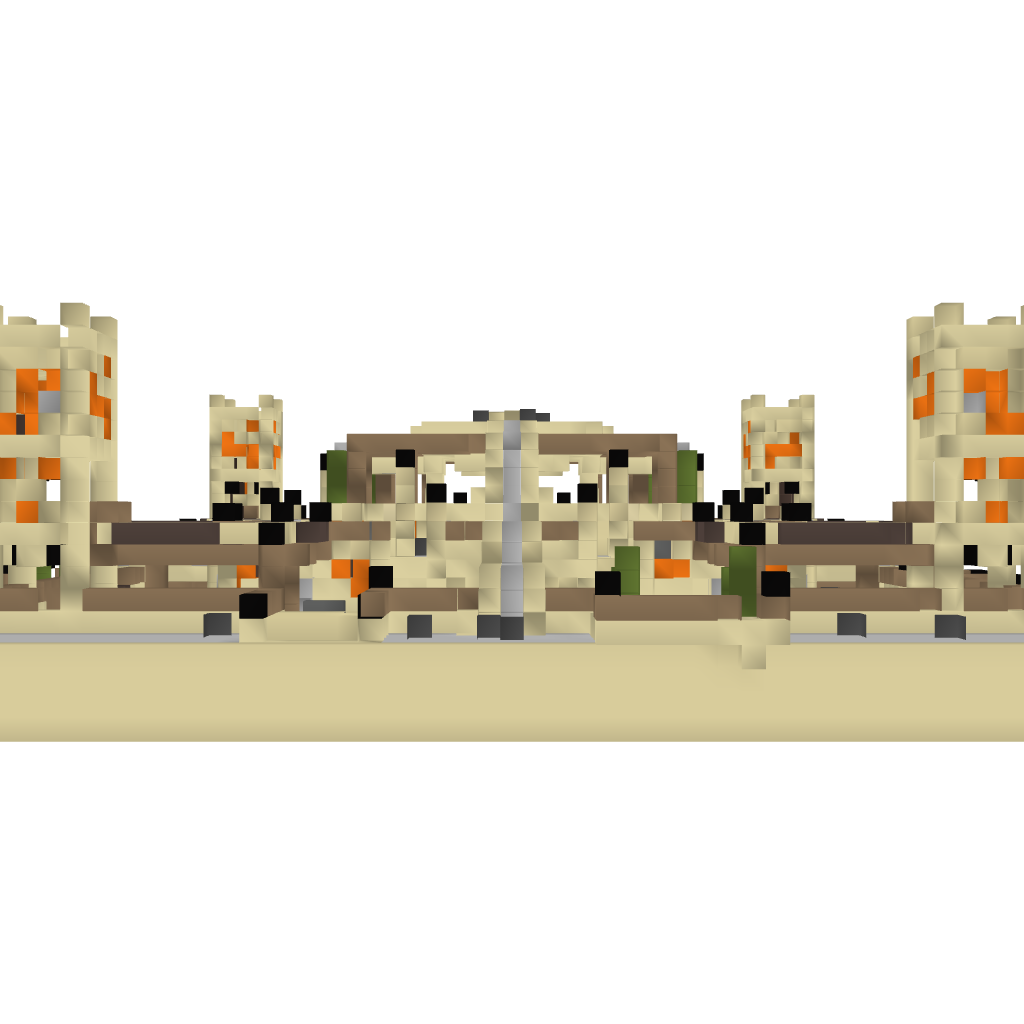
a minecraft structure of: Desert Temple v2